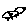
Label: bird